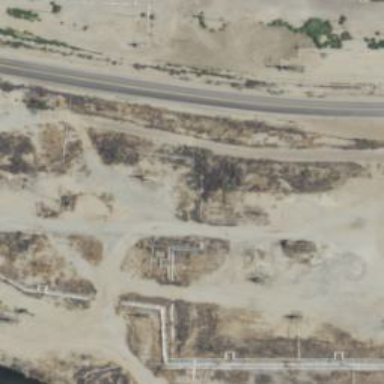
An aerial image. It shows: Petroleum well.